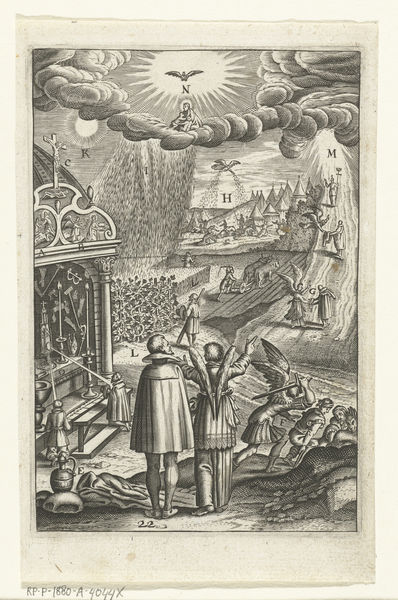
Titel: Embleem met engel die een man wijst op alle goede daden en gaven van God
Künstler: Boëtius Adamsz. Bolswert
Standort: Amsterdam
Institution: Rijksmuseum
Schlagwörter: feuer, himmel, mann, weiß, wolken, licht, schwarz, taube, kirche, sonne, engel, grafik, regen, kreuz, stich, schwert, kruzifix, ochsen, pflug, scheinen, michael, zelte, friedenstaube, michale, n, h